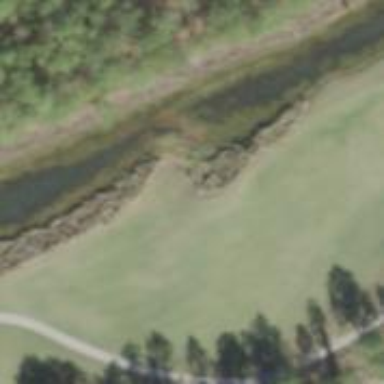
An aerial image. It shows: Grassy area designated as golf fairway.